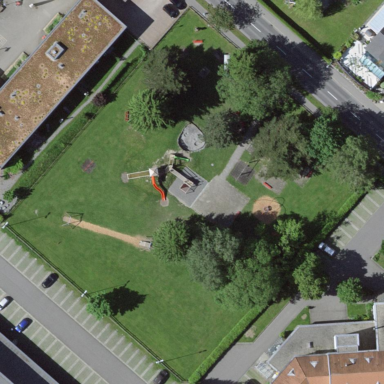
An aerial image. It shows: Playground on grassy land.